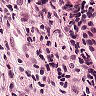
Metastatic tissue present: yes